Interaction volume radius: 5 \u00c5
Interaction volume height: 15 \u00c5
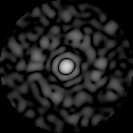
Disorder parameter: 0.8869